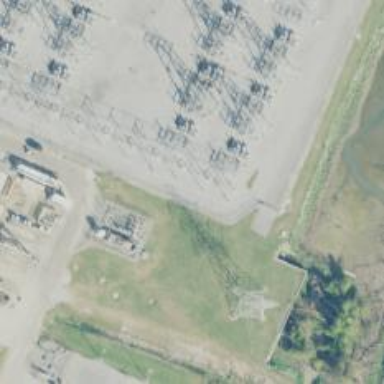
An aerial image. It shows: Switch for power supply.